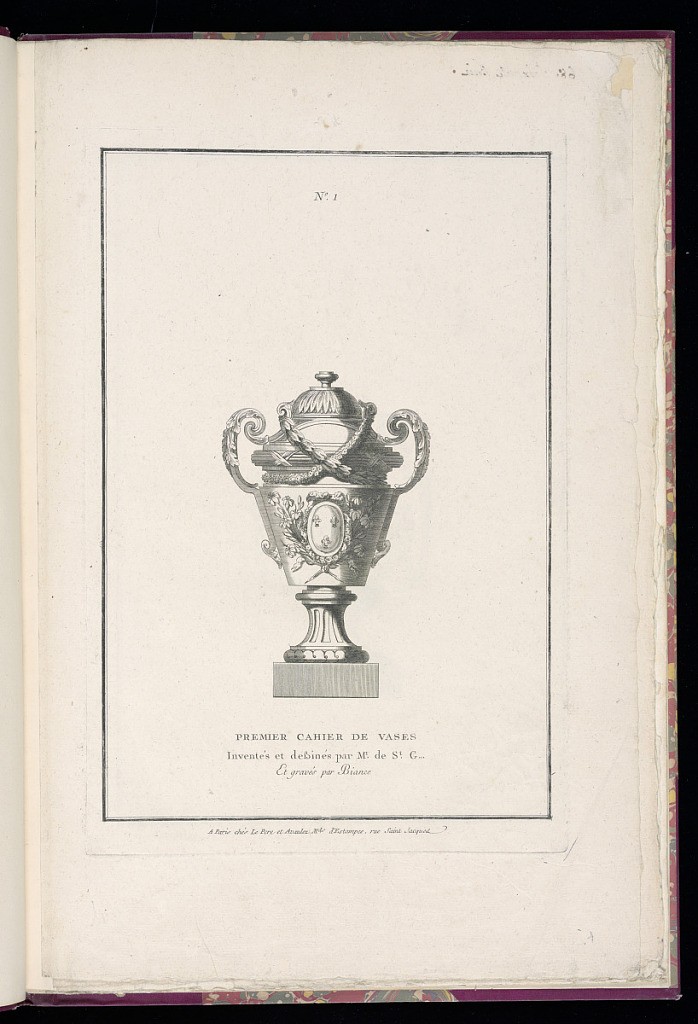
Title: Ornamental Vase Design
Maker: St. G..., active 18th century
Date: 1772-1777
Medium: Engraving on paper
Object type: Print
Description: Lidded vase with two leaves formed from acanthus leaves. Two garlands drape from the finial to the neck of the vase: one if floral, the other of leaves. There is an oval on the front of vase with three fleurs-de-lis, around which is a bouquet of flowers. The vase has a fluted and tapered foot and is elevated on a low socle. The plate is numbered.